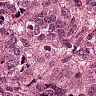
Metastatic tissue present: yes